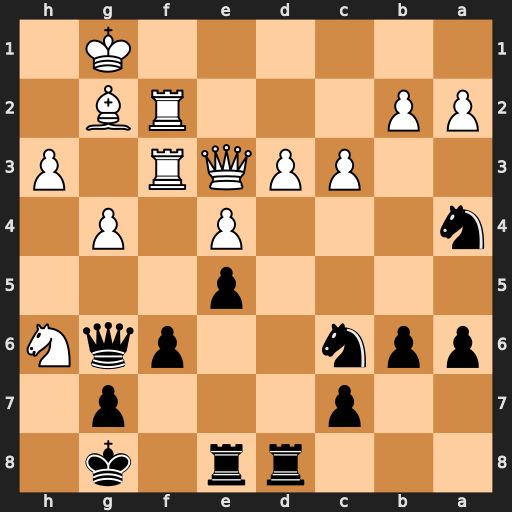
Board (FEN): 3rr1k1/2p3p1/ppn2pqN/4p3/n3P1P1/2PPQR1P/PP3RB1/6K1
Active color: b
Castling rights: -
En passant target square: -
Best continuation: Qxh6 Qxh6 gxh6